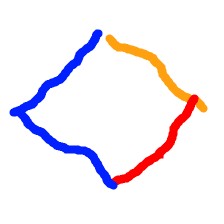
Shape: rhombus